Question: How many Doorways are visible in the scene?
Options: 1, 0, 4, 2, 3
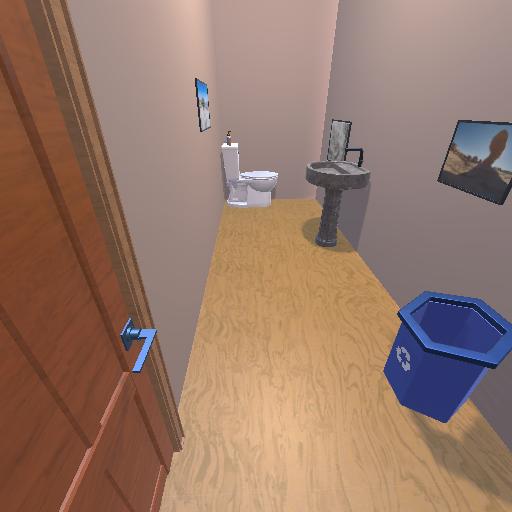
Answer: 1